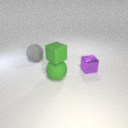
large green rubber sphere in front of large gray rubber sphere